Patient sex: F
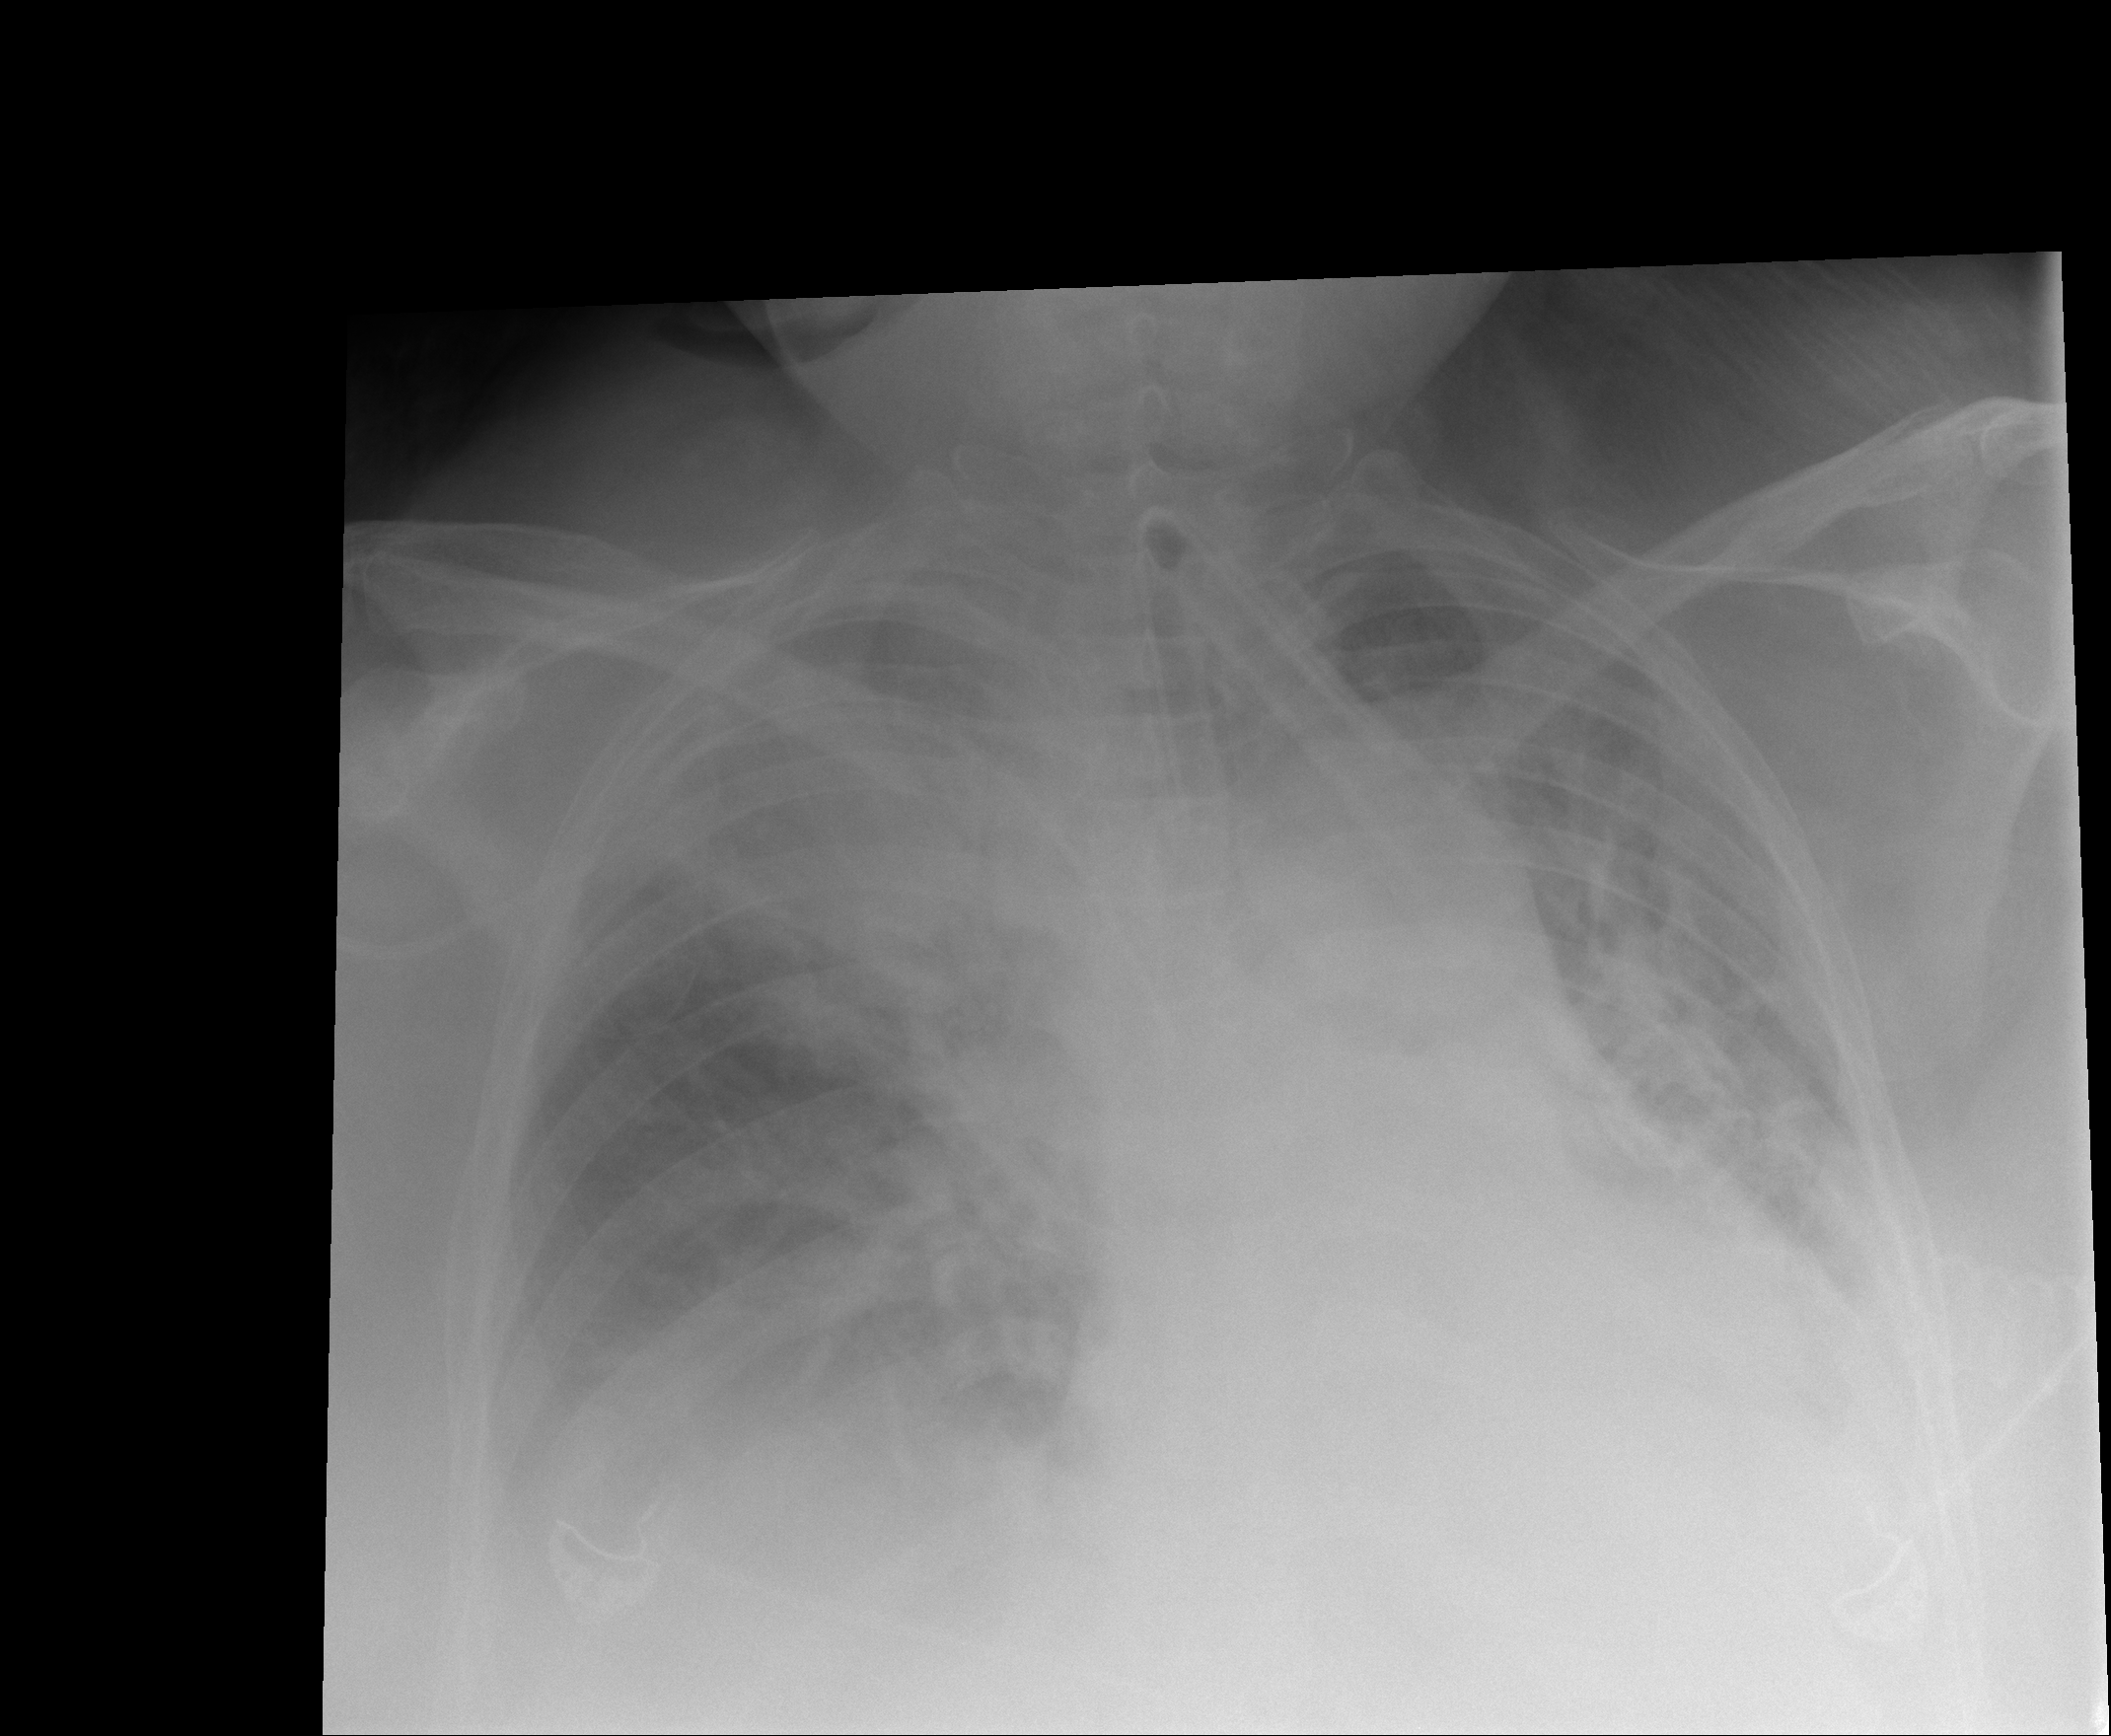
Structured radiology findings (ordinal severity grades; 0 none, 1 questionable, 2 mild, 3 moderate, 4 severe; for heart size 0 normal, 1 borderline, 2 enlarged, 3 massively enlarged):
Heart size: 2
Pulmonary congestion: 2
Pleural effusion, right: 2
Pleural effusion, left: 2
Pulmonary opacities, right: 3
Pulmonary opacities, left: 2
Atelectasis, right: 2
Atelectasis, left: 2